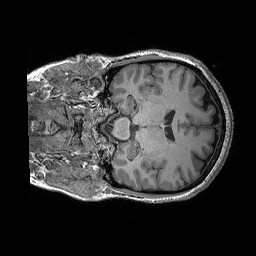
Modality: T1w
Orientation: coronal
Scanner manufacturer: siemens
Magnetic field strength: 3 T
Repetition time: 2.3 s
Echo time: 0.00298 s